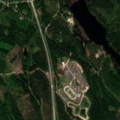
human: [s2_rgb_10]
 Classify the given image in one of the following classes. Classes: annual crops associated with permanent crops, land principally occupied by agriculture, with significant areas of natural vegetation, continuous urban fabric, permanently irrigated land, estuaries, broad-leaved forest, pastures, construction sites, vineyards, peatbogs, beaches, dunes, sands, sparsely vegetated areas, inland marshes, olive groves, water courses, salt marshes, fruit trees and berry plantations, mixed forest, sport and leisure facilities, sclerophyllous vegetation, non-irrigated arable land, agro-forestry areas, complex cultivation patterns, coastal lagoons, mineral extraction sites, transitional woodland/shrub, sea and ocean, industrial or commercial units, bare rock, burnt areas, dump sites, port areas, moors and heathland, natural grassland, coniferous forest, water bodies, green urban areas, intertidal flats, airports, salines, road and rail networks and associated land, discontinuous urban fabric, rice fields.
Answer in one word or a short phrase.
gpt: coniferous forest, mixed forest, transitional woodland/shrub, water bodies